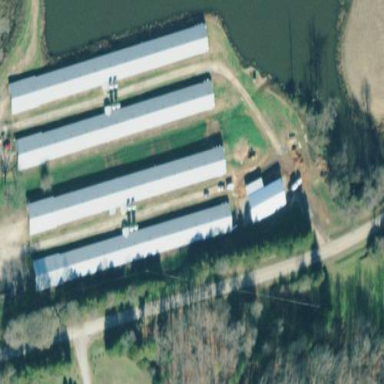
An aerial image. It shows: Poultry house.